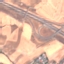
Label: Highway